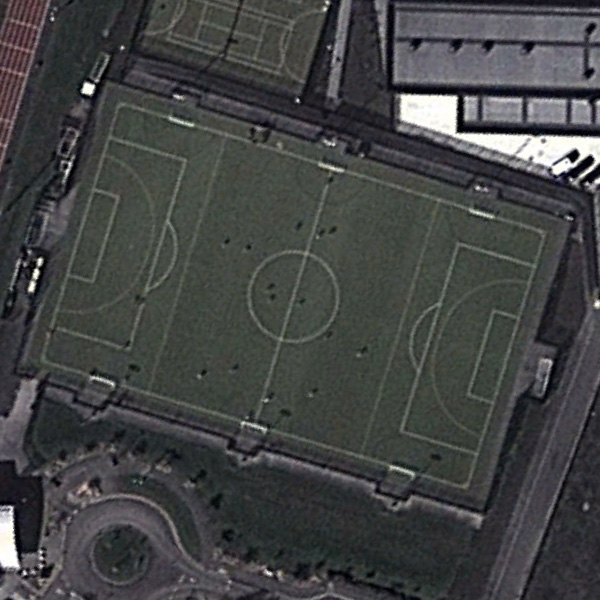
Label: Playground